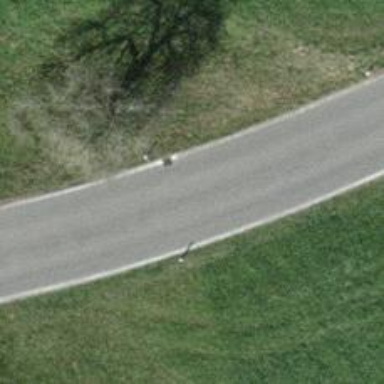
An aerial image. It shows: Tertiary road with asphalt surface.